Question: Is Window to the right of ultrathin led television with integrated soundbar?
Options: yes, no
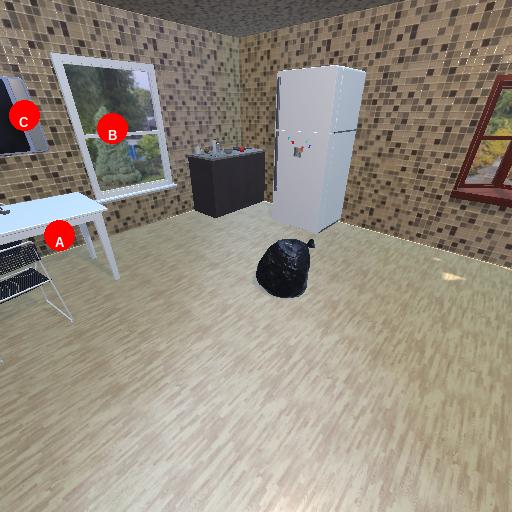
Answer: yes